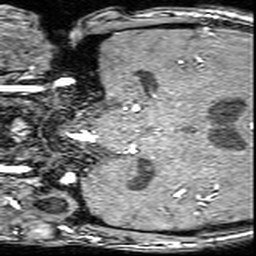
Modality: angio
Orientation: coronal
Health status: ill
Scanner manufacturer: siemens
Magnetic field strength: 3 T
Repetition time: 0.022 s
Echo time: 0.00395 s